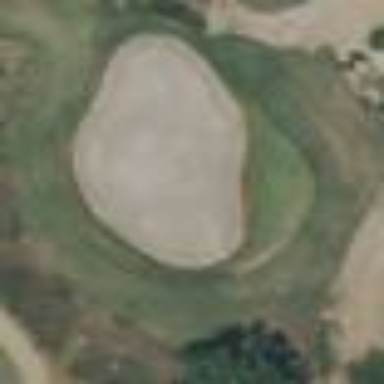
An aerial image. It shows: Rough area in golf course.